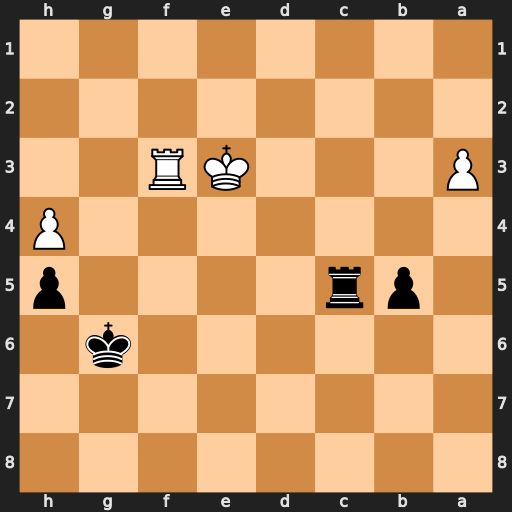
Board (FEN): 8/8/6k1/1pr4p/7P/P3KR2/8/8
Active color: b
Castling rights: -
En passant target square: -
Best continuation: Rc3+ Kf4 Rxf3+ Kxf3 Kf5